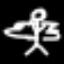
Label: angel